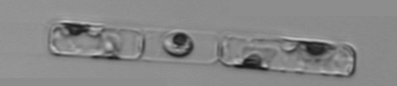
Label: Guinardia_delicatula_TAG_internal_parasite